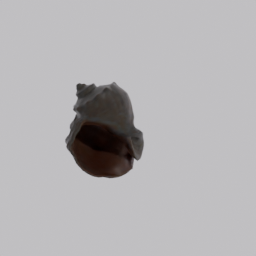
Label: animals